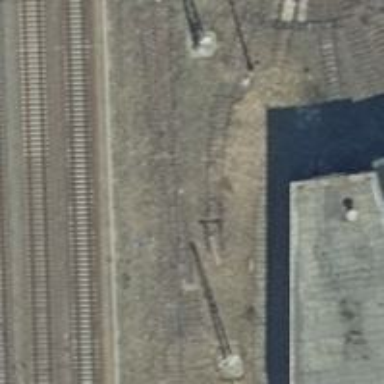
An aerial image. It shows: Disused railway yard.